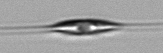
Label: Cylindrotheca